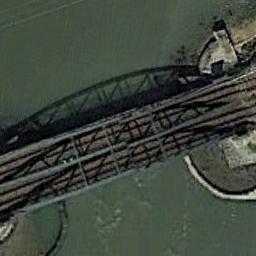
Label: bridge